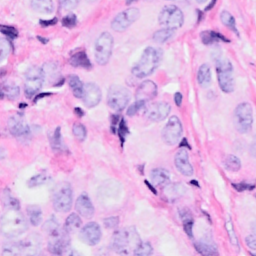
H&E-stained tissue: Breast